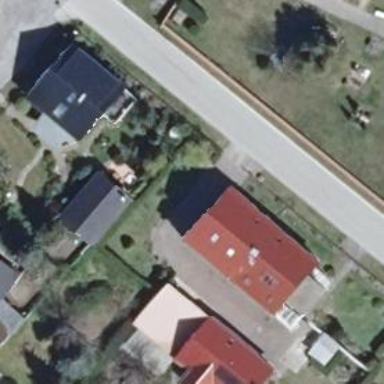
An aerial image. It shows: Gabled building with roof oriented along its structure.